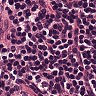
Metastatic tissue present: no